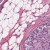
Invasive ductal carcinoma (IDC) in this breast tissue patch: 0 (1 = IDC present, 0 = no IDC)